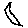
Label: moon